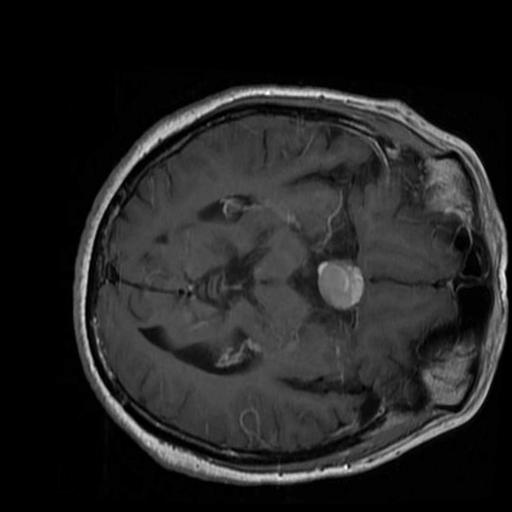
Label: brain_tumor